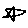
Label: star